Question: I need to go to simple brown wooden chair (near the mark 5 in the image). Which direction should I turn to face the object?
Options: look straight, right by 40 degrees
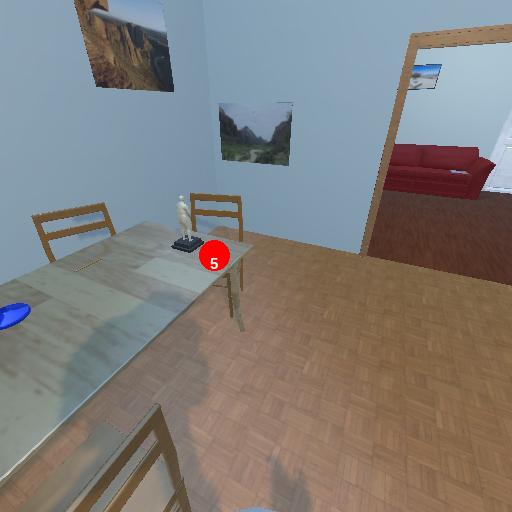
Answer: look straight